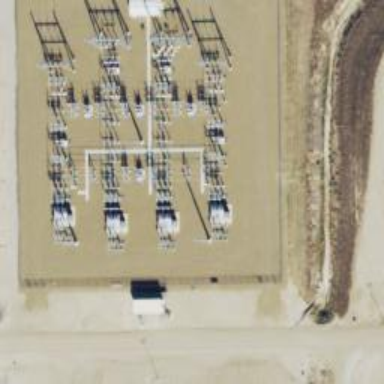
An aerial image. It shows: Switch used for power control.